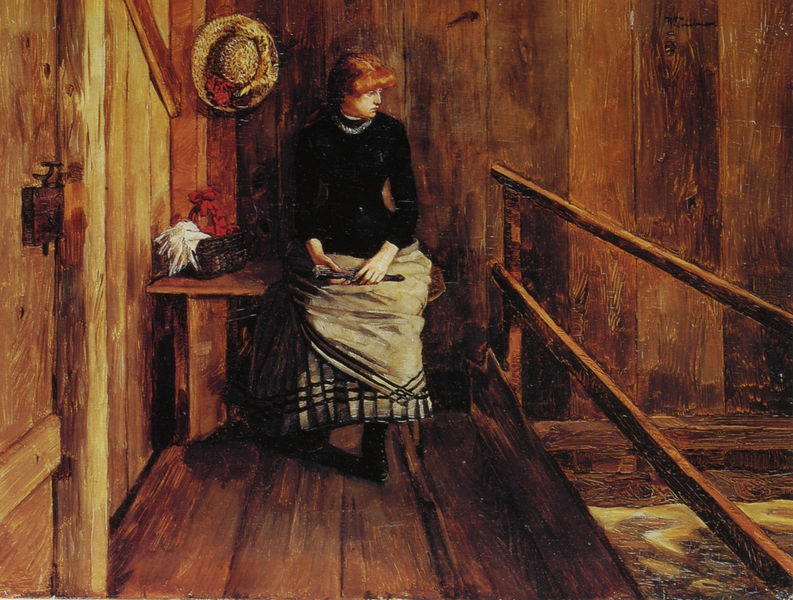
Titel: In der Badehütte
Künstler: Heinrich Wilhelm Trübner
Institution: (Privatbesitz)
Schlagwörter: blau, dunkel, gemälde, hand, schatten, wasser, weiß, fluss, gelb, impressionismus, ocker, sitzen, blume, braun, finger, frau, frisur, grau, haar, holz, hut, kariert, kleid, licht, nase, orange, profil, raum, schwarz, stroh, stuhl, tisch, tür, blick, haus, rot, schloss, tuch, zaun, beige, expressionismus, fächer, malerei, mode, rock, schleife, jung, wand, falten, gesicht, kragen, hände, niederlande, portrait, schauen, öl, bach, brüstung, hütte, haare, sitzend, borte, traurig, kinder, pony, schuppen, henkel, bewegt, balkon, schürze, taille, terrasse, schuhe, bäuerin, furchen, russland, warm, hellbraun, kette, bauernhof, türe, pause, bank, dielen, empore, planken, treppe, duktus, sitzende, holzboden, strohhut, strohut, hutband, manet, melancholisch, streifen, korb, tischchen, balken, bohlen, geländer, stube, bretter, schoß, warten, galerie, griff, bad, rothaarig, veranda, scheune, traurigkeit, wartend, stiefel, flur, tasche, querstrebe, tracht, klinke, türklinke, toilette, abwesend, maserung, rote haare, handtasche, chwarz, astloch, blume am hut, bootshaus, dynamisch, eckpfeiler, einfarbig, eintönig, faltenrock, geflochten, geknöpfte, geschenkkorb, geschnürt, geschürt, holzhütte, holzkorb, kastenschloss, landhaus, oberteil, pona, ponny, rotblond, rothaar, rothaarige frau, scharnier, schultertuch, strohhüt, strudel, türgriff, türschloss, unsicherheit, wartende, struktur, niedergeschlagen, stall, rötlich, querrechteckig, ablage, strebe, klassisch, amsterdam, alten, holzmaserung, holzbalkon, rotes haar, bedrückt, t-shirt, schwermütig, 19. jahrhundert